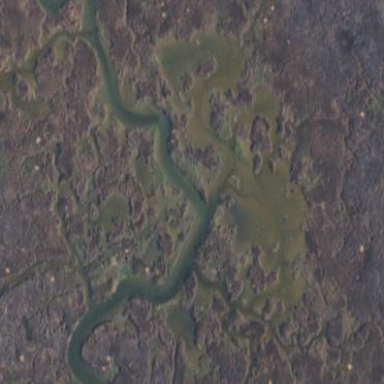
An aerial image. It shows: Tidalflat wetland.